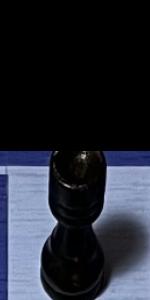
Label: Rook_Black